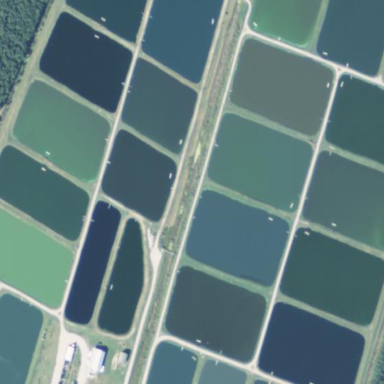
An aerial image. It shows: Area dedicated to aquaculture.